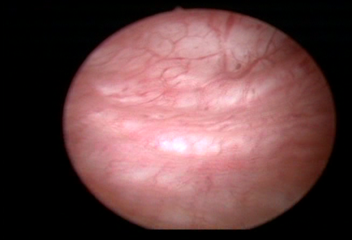
Modality: WLC
Class: Normal mucosa
Bladder cancer association: No